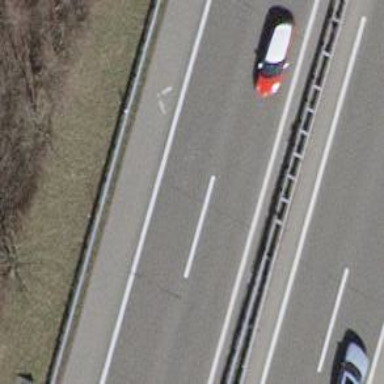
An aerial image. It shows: Asphalt motorway.